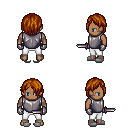
a pixel art fantasy rpg character, male body template, human, dark skin, steel chest armor, white pants, brunette bangs hairstyle, metal gloves, white slippers, dagger, four views (front, back, left, right), 2x2 character sprite sheet, small pixel art, hard edges, no anti-aliasing